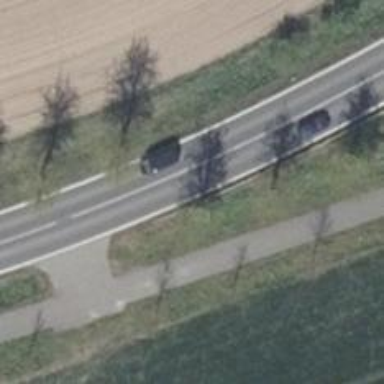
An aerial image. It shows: Row of trees in natural setting.